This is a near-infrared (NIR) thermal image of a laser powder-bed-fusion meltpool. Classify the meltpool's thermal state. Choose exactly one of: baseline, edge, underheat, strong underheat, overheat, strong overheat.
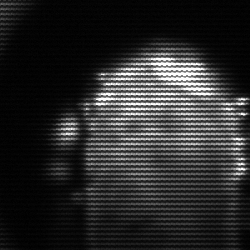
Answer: baseline